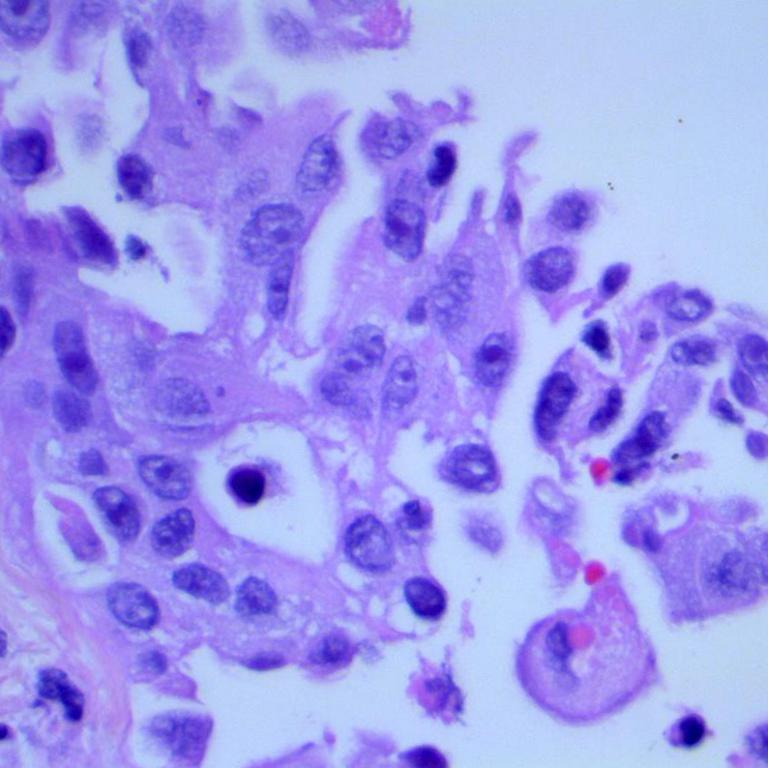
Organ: lung
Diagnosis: adenocarcinomas